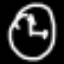
Label: clock